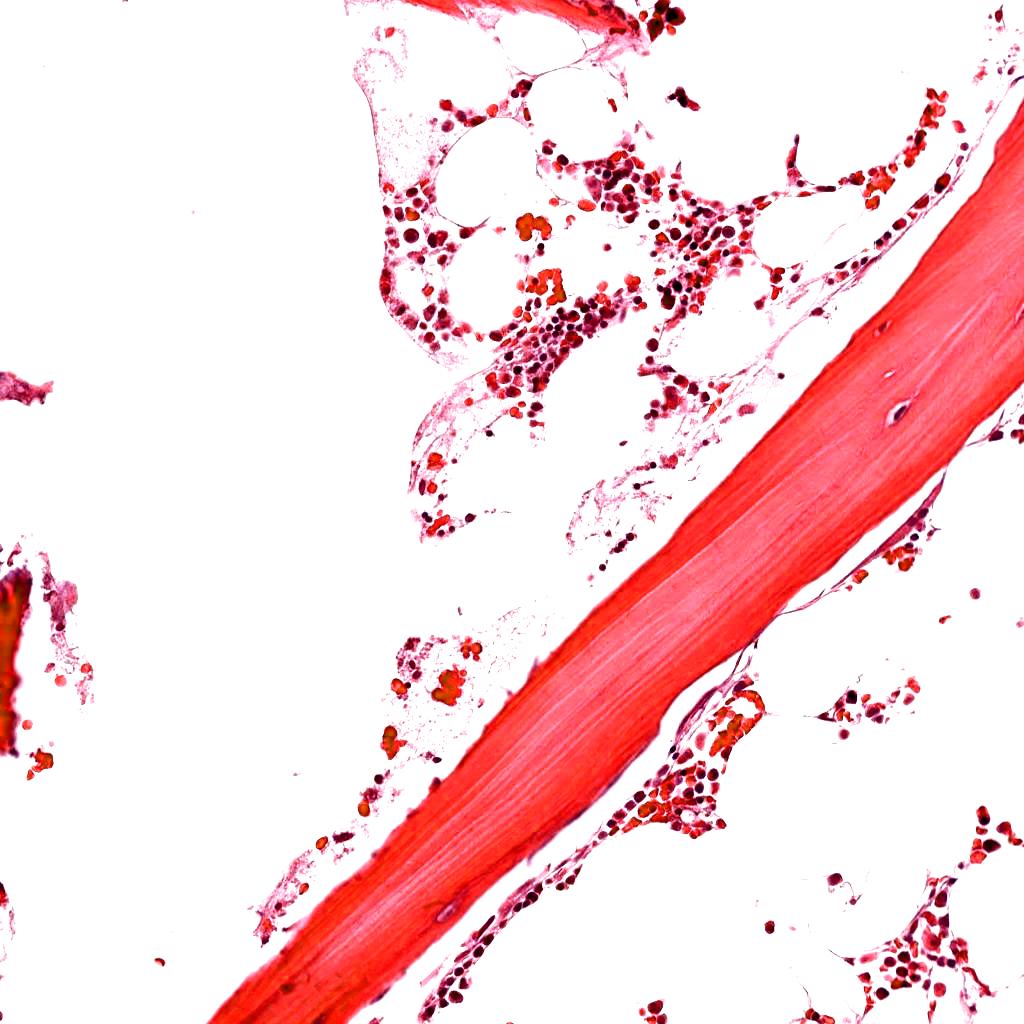
Label: Non-Tumor